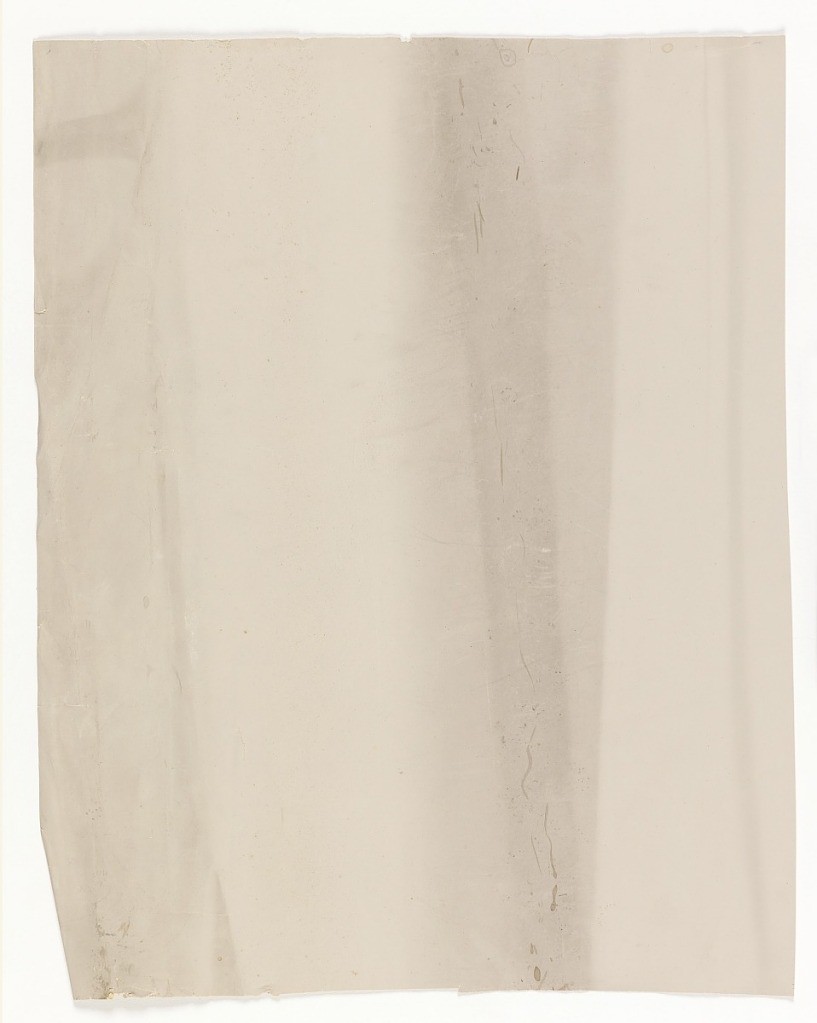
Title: Sidewall - fragment
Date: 1850–75
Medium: Machine-printed on machine-made paper
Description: Machine applied ground color.  Printed in a very subtle shade of taupe or off-white. No design is printed on the ground. However, the ground is very dirty.